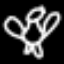
Label: angel